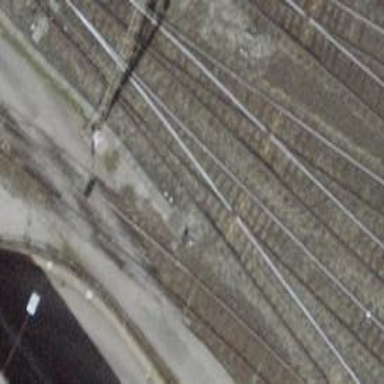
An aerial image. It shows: Yard with single rail track. The railway track is electrified with contact line for service purposes.